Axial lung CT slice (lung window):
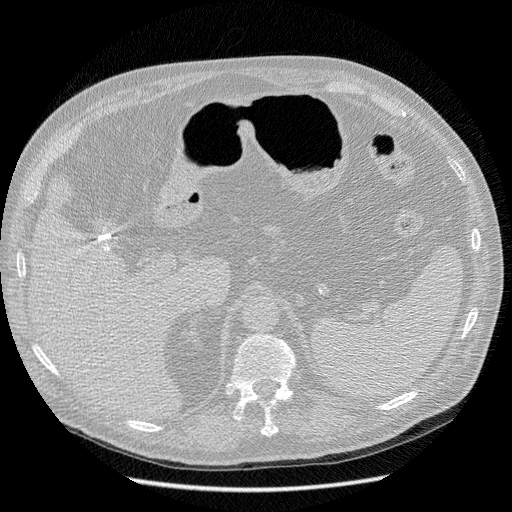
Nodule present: no